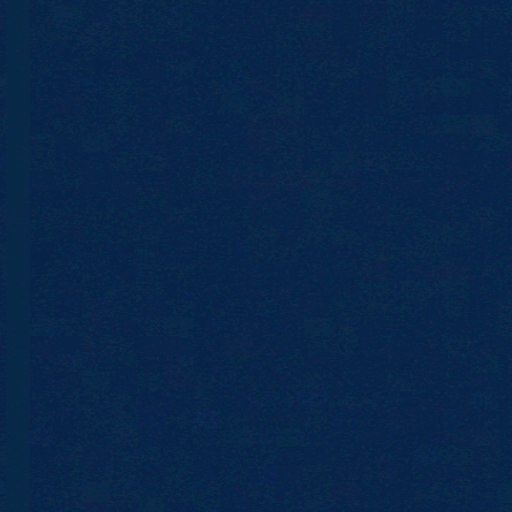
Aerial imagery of bar in Washington named Argyle Shoal containing only open water